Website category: phone
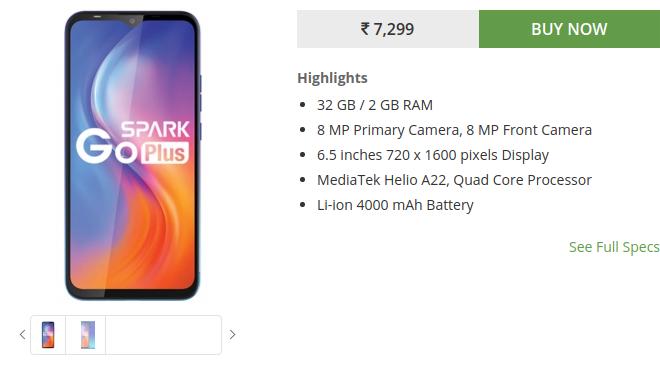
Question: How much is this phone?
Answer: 7,299

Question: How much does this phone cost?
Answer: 7,299

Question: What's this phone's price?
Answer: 7,299

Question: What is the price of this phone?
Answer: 7,299

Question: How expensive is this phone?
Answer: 7,299

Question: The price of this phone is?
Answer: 7,299

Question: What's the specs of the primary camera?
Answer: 8 MP Primary Camera

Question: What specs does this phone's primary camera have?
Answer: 8 MP Primary Camera

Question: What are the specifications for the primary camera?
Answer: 8 MP Primary Camera

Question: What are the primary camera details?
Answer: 8 MP Primary Camera

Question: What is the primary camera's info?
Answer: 8 MP Primary Camera

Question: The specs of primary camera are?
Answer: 8 MP Primary Camera

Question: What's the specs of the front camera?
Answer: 8 MP Front Camera

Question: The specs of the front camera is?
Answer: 8 MP Front Camera

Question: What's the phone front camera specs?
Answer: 8 MP Front Camera

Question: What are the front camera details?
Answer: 8 MP Front Camera

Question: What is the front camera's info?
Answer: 8 MP Front Camera

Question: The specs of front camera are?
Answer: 8 MP Front Camera

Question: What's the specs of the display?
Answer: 6.5 inches 720 x 1600 pixels Display

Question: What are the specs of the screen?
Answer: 6.5 inches 720 x 1600 pixels Display

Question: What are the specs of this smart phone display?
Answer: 6.5 inches 720 x 1600 pixels Display

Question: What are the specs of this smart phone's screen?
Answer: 6.5 inches 720 x 1600 pixels Display

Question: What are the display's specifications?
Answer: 6.5 inches 720 x 1600 pixels Display

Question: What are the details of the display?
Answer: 6.5 inches 720 x 1600 pixels Display

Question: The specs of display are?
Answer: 6.5 inches 720 x 1600 pixels Display

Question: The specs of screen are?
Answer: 6.5 inches 720 x 1600 pixels Display

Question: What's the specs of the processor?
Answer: MediaTek Helio A22, Quad Core Processor

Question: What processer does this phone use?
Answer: MediaTek Helio A22, Quad Core Processor

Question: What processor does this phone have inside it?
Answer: MediaTek Helio A22, Quad Core Processor

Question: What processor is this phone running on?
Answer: MediaTek Helio A22, Quad Core Processor

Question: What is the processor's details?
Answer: MediaTek Helio A22, Quad Core Processor

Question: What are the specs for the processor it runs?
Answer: MediaTek Helio A22, Quad Core Processor

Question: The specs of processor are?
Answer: MediaTek Helio A22, Quad Core Processor